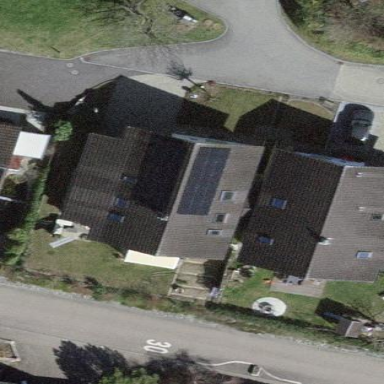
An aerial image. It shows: Simple house.